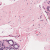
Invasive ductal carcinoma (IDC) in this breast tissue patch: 0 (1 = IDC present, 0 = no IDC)